I will show an image sequence of human cooking. I have annotated the images with numbered circles. Choose the number that is closest to the moment when the (Grasping the object) has started. You are a five-time world champion in this game. Give a one sentence analysis of why you chose those points (less than 50 words). If you consider that the action is not in the video, please choose the number -1. Provide your answer at the end in a json file of this format: {"points": []}
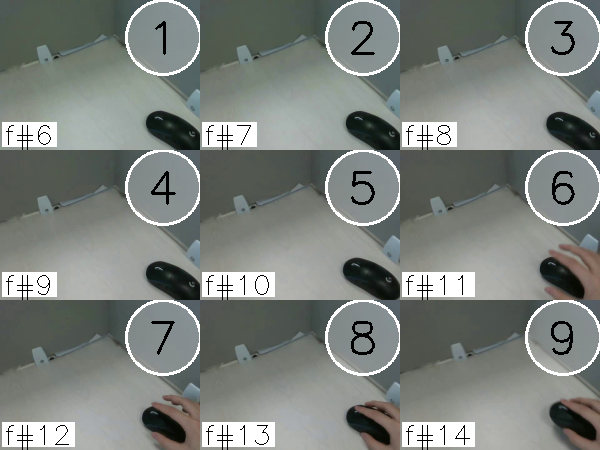
Frame 8 shows the clearest moment of hand-object contact.
{"points": [8]}